Question: I'm trying to programmatically check my unit tests are passing as part of my deployment process. The application uses MBunit and Gallio for it's unit testing framework.
Here's my code:
'''
var setup = new Gallio.Runtime.RuntimeSetup();
setup.AddPluginDirectory(@"C:\Program Files\Gallioin");
using (TextWriter tw = new StreamWriter(logFilename))
{
var logger = new Gallio.Runtime.Logging.TextLogger(tw);
RuntimeBootstrap.Initialize(setup, logger);
TestLauncher launcher = new TestLauncher();
launcher.AddFilePattern(dllToRunFilename);
TestLauncherResult result = launcher.Run();
}
'''
Here's the test which is contained in the DLL I'm loading (I've validated this works with the Icarus test runner):
'''
public class Tests
{
[Test]
public void Pass()
{
Assert.IsTrue(true);
}
[Test]
public void Fail()
{
Assert.Fail();
}
}
'''
When I run the application I get the following values in 'results'

Which is incorrect as there are indeed tests to run! The log file has the following in it
> Disabled plugin 'Gallio.VisualStudio.Shell90': The plugin enable
condition was not satisfied. Please note that this is the intended
behavior for plugins that must be hosted inside third party
applications in order to work. Enable condition:
'${process:DEVENV.EXE_V9.0} or ${process:VSTESTHOST.EXE_V9.0} or
${process:MSTEST.EXE_V9.0} or ${framework:NET35}'. Disabled plugin
'Gallio.VisualStudio.Tip90': The plugin depends on another disabled
plugin: 'Gallio.VisualStudio.Shell90'.
How do I resolve this issue and find the results to the tests?
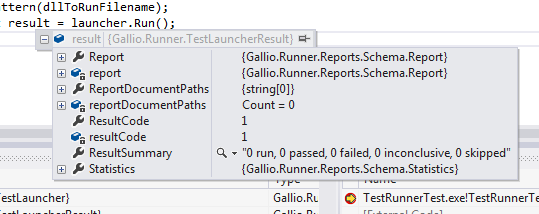
Answer: This works for me, note I used this <URL> nuget to get gallio and mbunit, so perhaps there is some difference to what you have installed.
The log messages regarding plugins are expected, those plugins wont work if you are self-hosting the Gallio runtime.
'''
using System;
using System.IO;
using Gallio.Runner;
using Gallio.Runtime;
using Gallio.Runtime.Logging;
using MbUnit.Framework;
public static class Program
{
public static void Main()
{
using (TextWriter tw = new StreamWriter("RunTests.log"))
{
var logger = new TextLogger(tw);
RuntimeBootstrap.Initialize(new RuntimeSetup(), logger);
TestLauncher launcher = new TestLauncher();
launcher.AddFilePattern("RunTests.exe");
TestLauncherResult result = launcher.Run();
Console.WriteLine(result.ResultSummary);
}
}
}
public class Tests
{
[Test]
public void Pass()
{
Assert.IsTrue(true);
}
[Test]
public void Fail()
{
Assert.Fail();
}
}
'''
Tested like this:
'''
" notepad RunTests.cs
" nuget.exe install -excludeversion GallioBundle
Installing 'GallioBundle 3.4.14.0'.
Successfully installed 'GallioBundle 3.4.14.0'.
" cd .\GallioBundlein
" csc ..\..\RunTests.cs /r:Gallio.dll /r:MbUnit.dll
Microsoft (R) Visual C# Compiler version 12.0.21005.1
for C# 5
Copyright (C) Microsoft Corporation. All rights reserved.
" .\RunTests.exe
2 run, 1 passed, 1 failed, 0 inconclusive, 0 skipped
'''